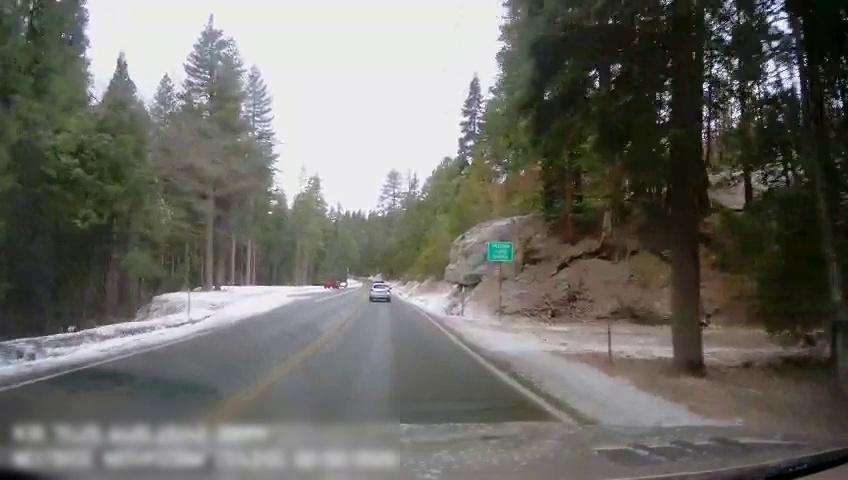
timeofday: Day
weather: Cloudy
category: Drivable Space
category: Vehicles | Car
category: Vehicles | SUV
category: Lanes | Current Lane
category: Lanes | Current Lane
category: Lanes | Opposite Lane
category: Lanes | Opposite Lane
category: Lanes | Opposite Lane
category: Traffic | Signs